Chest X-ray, PA view. Patient: 52 years old, sex M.
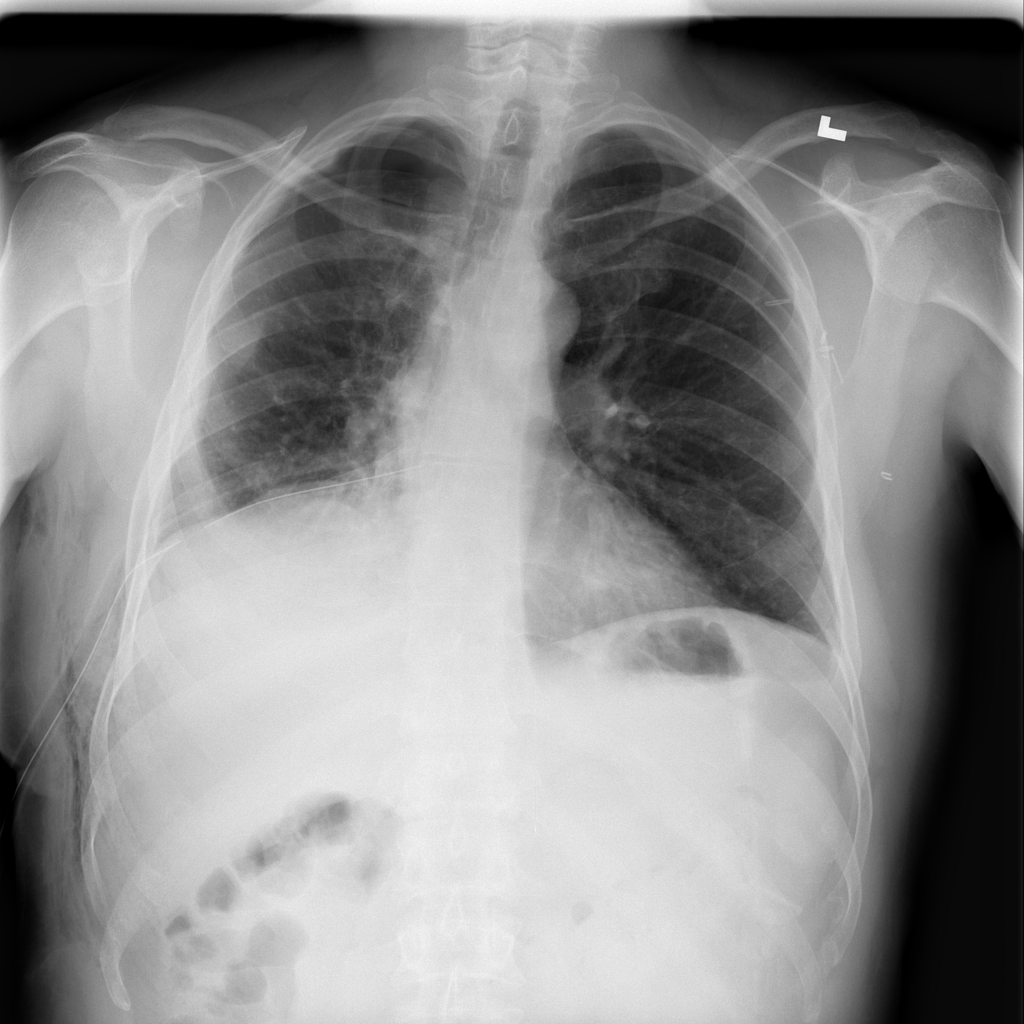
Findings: Emphysema, Pneumothorax